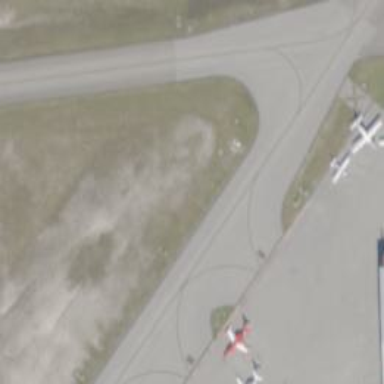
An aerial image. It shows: Image of taxiway at airport.